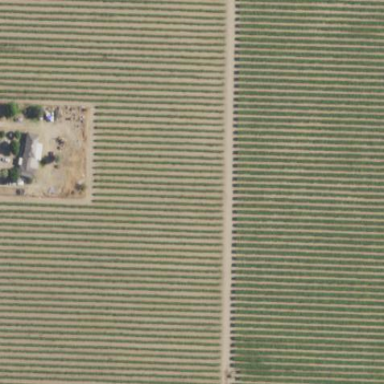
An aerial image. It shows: Vineyard.